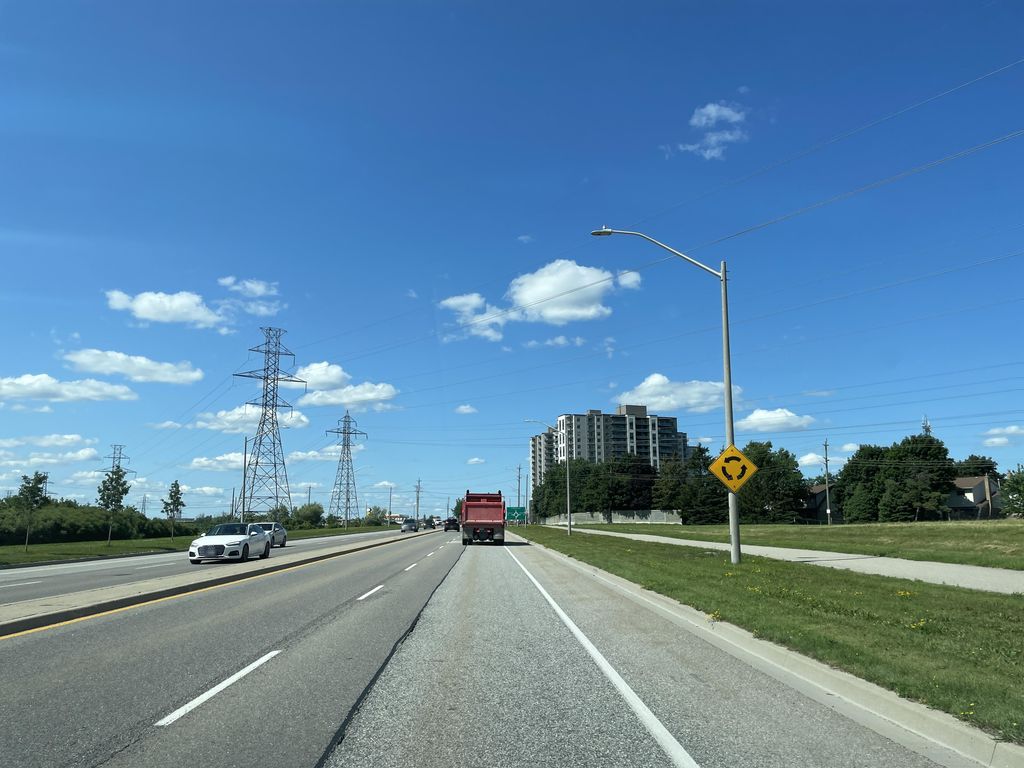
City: kitchener-waterloo